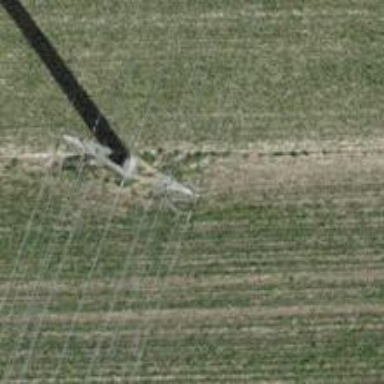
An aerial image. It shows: Power line in the image.